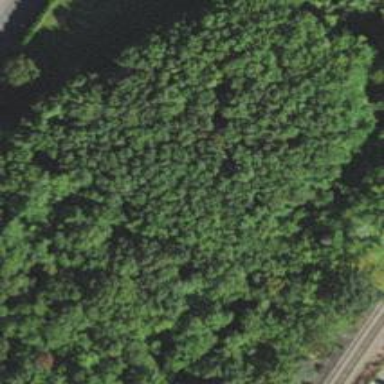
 categorized as existing preserved open space."